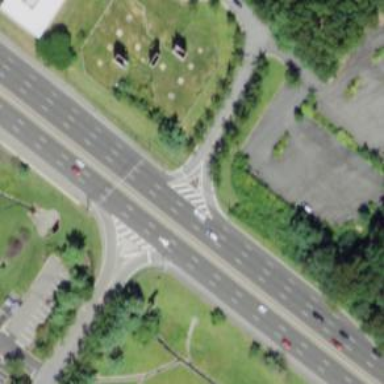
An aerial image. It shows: Trunk link highway.